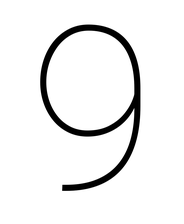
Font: Roboto_Thin